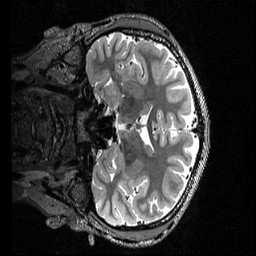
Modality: T2w
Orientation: coronal
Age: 21
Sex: male
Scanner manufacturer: siemens
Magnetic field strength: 3 T
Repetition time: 3.2 s
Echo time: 0.56 s